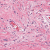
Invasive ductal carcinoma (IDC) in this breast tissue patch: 1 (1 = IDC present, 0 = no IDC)